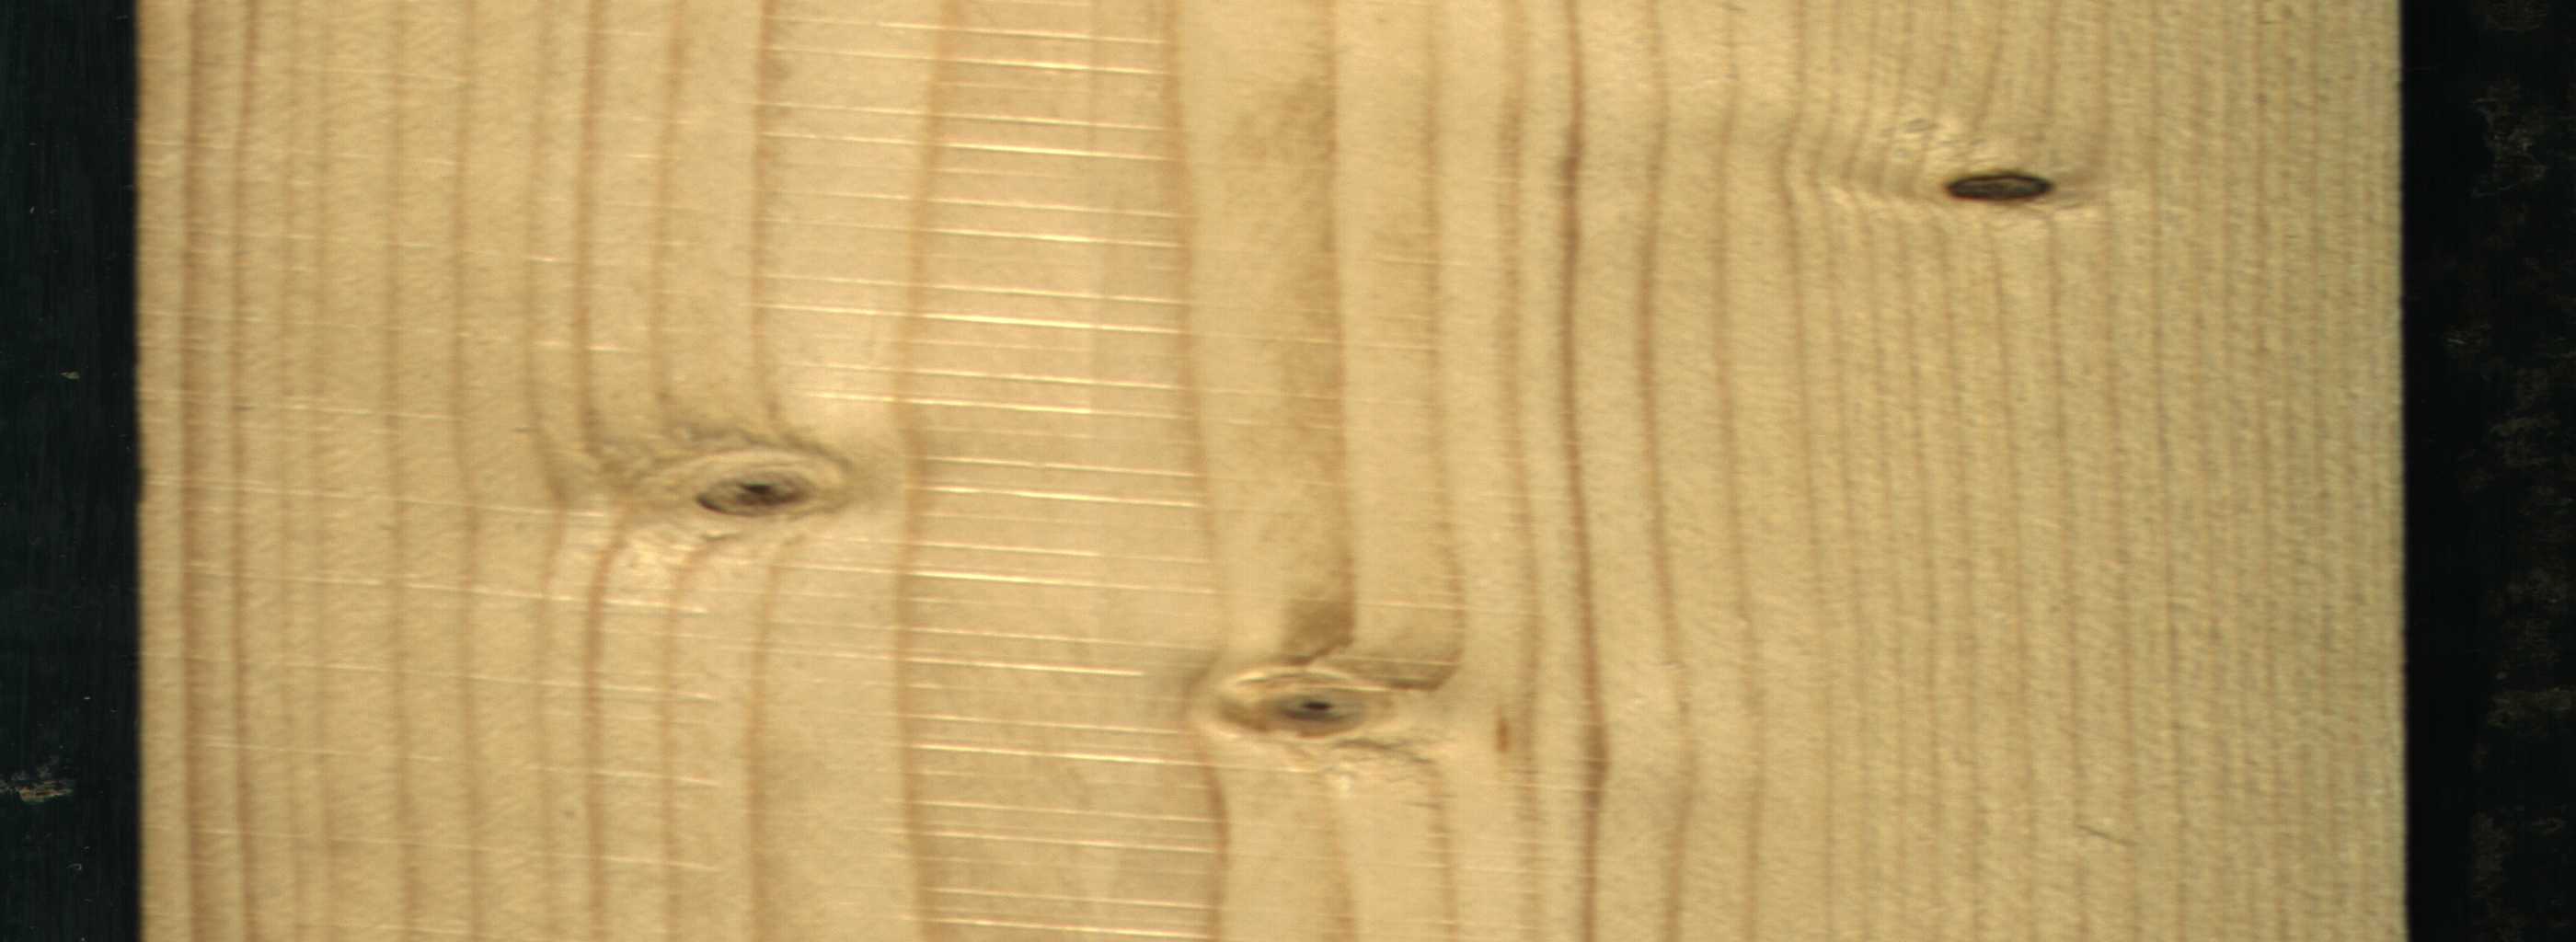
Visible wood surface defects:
Dead_Knot
Live_Knot
Live_Knot